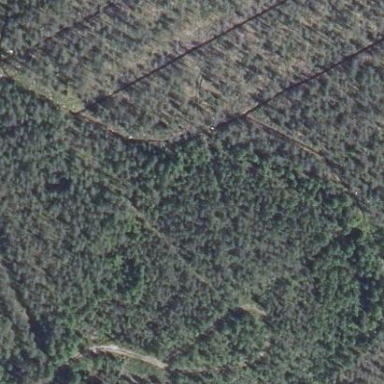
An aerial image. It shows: Woodland consisting mainly of needle-leaved trees.